Question: I have a bunch of objects that are using the same svg path which is basically an arrow. I want to position the objects on another svg path of a circle so the arrows look like they are "radiating" outward.
I read a few articles that say using '<object>' for svg gives you more control but I cant find how to position '<object>''s onto another svg '<object>' path(circle).
rather than just manually rotating each '<object>' I would like to position them all along a path so animating them in the future would be easier. I want them to move out a bit from the center on rollover and I imagine the animation for that would be easier with a path rather than manually animating each arrow.
I can animate along path like here
<URL>
and by changing the path on "following Path" to a circle but I dont want to animate, just position....
UPDATE: The only thing I seem to be able to find online to get an element onto a path is animationTransform or to animate something along a path but I want to only position elements along another element(path) like this:

The extra arrow sticking out is how I plan on animating it in the future on rollover...but for now I just am curious how to position the arrows. Also I don't have much but its a start and I got working finally. Any help appreciated!
<URL>
I was just thinking, would it be better to rotate the arrows into a circle with css3, or svg?
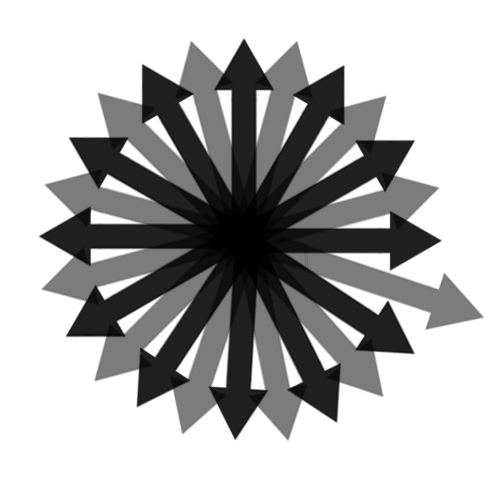
Answer: This is similar to the previous answer, except it uses your imported paths as the arrows, rather than polygons.
Firstly, your imported paths are so they are too big for my 400x400 svg.
Therfore, I have to scale them down to a reasonable size for my svg. I chose 80px as the height of the arrow. To do this, I have to get the actual size of the imported paths, which I have placed in a element. I use 'getBBox()' to do this as follows.
'''
//--get actual size---
var bb=importedPaths.getBBox()
var bbx=bb.x
var bby=bb.y
var bbw=bb.width
var bbh=bb.height
//---find the center point of this <g>---
var cx=bbx+.5*bbw
var cy=bby+.5*bbh
//---set desired size, i.e. scale the import--
var heightSize=80
var scale=heightSize/bbh
//---translate so it's bottom is centered is at (0,0)
var transX=(-cx)*scale
var transY=(-cy-.5*bbh)*scale
importedPaths.setAttribute("transform","translate("+transX+" "+transY+")scale("+scale+" "+scale+")")
'''
Now I have this sized and located with bottom of arrow centered at(0,0), so I can use it to make elements for symbols.
I make a copy of the re-sized import as the black arrow and gray arrow and place them in a '<defs>' element. '<defs>' are used to store/hide elements used for symbols.
'''
//---create your symbol objects from transformed import, by placing <g> in defs--
var blackArrow=importedPaths.cloneNode(true)
blackArrow.id="myBlackArrow"
myDefs.appendChild(blackArrow)
var grayArrow=importedPaths.cloneNode(true)
grayArrow.id="myGrayArrow"
grayArrow.setAttribute("fill","silver")
myDefs.appendChild(grayArrow)
'''
The following is a html file where you can see this in action. I have included a textarea showing how the svg is created. (I left the original arrow at upper left). Note: works OK in IE and Chrome, with FF not fully rendering the group of arrows.
'''
<!DOCTYPE html>
<html xmlns="http://www.w3.org/1999/xhtml">
<body>
<div style='padding:5px;background-color:gainsboro;'>OK in:IE11/CH32, but FF23 does not fully render arrow in in circle<br /></div>
<br />
<br />
<br />
<center>
<div id=svgDiv style='width:400px;height:400px;background-color:lightgreen'>
<svg id="mySVG" width="400" y="400" overflow="visible" >
<defs id="myDefs">
</defs>
<g id="importedPaths" fill="black"><path d="M2553.826,1137.28l-2.772-1.719l29.799,1445.434l195.02,1.004l9.<PHONE>.729 c0,0-63.94,42.007-113.36,42.007S2553.826,1137.28,2553.826,1137.28z" /><path d="M2451.84,1058.265c0,0,171.983,75.005,216.505,75.005s188.535-75.005,188.535-75.005l-190.691-366.037 L2451.84,1058.265z" /></g>
</svg>
</div>
<button onClick=placeArrowsAroundCircle()>Place Arrows Around Circle</button><br />
<br />SVG Source:<br />
<textarea id=svgSourceValue style='font-size:110%;font-family:lucida console;width:90%;height:200px'></textarea>
</center>
<script id=myScript>
var NS="http://www.w3.org/2000/svg"
var xref="http://www.w3.org/1999/xlink"
//--place this at the center of this svg---
var centerX=200
var centerY=200
//---every 30 degrees around a center point--
//---button---
function placeArrowsAroundCircle()
{
for(var k=0;k<12;k++)
{
var rotateAngle=k*30
var grayArrow=document.createElementNS(NS,"use")
grayArrow.setAttributeNS(xref,"href", "#myGrayArrow")
grayArrow.setAttribute("onmouseover", "hilite(evt)")
grayArrow.setAttribute("onmouseout", "unhilite(evt)")
grayArrow.setAttribute("rotateAngle", rotateAngle)
grayArrow.setAttribute("transform","translate("+centerX+" "+centerY+")rotate("+rotateAngle+")")
mySVG.appendChild(grayArrow)
}
for(var k=0;k<12;k++)
{
var rotateAngle=k*30+15 //--offset 15 degrees---
var blackArrow=document.createElementNS(NS,"use")
blackArrow.setAttributeNS(xref,"href", "#myBlackArrow")
blackArrow.setAttribute("onmouseover", "hilite(evt)")
blackArrow.setAttribute("onmouseout", "unhilite(evt)")
blackArrow.setAttribute("rotateAngle", rotateAngle)
blackArrow.setAttribute("transform","translate("+centerX+" "+centerY+")rotate("+rotateAngle+")")
mySVG.appendChild(blackArrow)
}
svgSourceValue.value=svgDiv.innerHTML
}
//--onmouseover---
function hilite(evt)
{
//---IE and Chrome---
if(evt.target.correspondingUseElement)
var target=evt.target.correspondingUseElement
else //---FF---
var target=evt.target
var rotateAngle=target.getAttribute("rotateAngle")
target.setAttribute("transform","translate("+centerX+" "+centerY+")rotate("+rotateAngle+")scale(1,1.3)")
}
//---onmouseout--
function unhilite(evt)
{
//---IE and Chrome---
if(evt.target.correspondingUseElement)
var target=evt.target.correspondingUseElement
else //---FF---
var target=evt.target
var rotateAngle=target.getAttribute("rotateAngle")
target.setAttribute("transform","translate("+centerX+" "+centerY+")rotate("+rotateAngle+")")
}
document.addEventListener("onload",init(),false)
//---adjust(transform) the imported paths so they fit this svg viewPort---
function init()
{
//--get actual size---
var bb=importedPaths.getBBox()
var bbx=bb.x
var bby=bb.y
var bbw=bb.width
var bbh=bb.height
//---find the center point of this <g>---
var cx=bbx+.5*bbw
var cy=bby+.5*bbh
//---set desired size, i.e. scale the import--
var heightSize=80
var scale=heightSize/bbh
//---translate so it's bottom is centered is at (0,0)
var transX=(-cx)*scale
var transY=(-cy-.5*bbh)*scale
importedPaths.setAttribute("transform","translate("+transX+" "+transY+")scale("+scale+" "+scale+")")
//---create your symbol objects from transformed import, by placing <g> in defs--
var blackArrow=importedPaths.cloneNode(true)
blackArrow.id="myBlackArrow"
myDefs.appendChild(blackArrow)
var grayArrow=importedPaths.cloneNode(true)
grayArrow.id="myGrayArrow"
grayArrow.setAttribute("fill","silver")
myDefs.appendChild(grayArrow)
//---see textarea---
svgSourceValue.value=svgDiv.innerHTML
}
</script>
</body>
</html>
'''